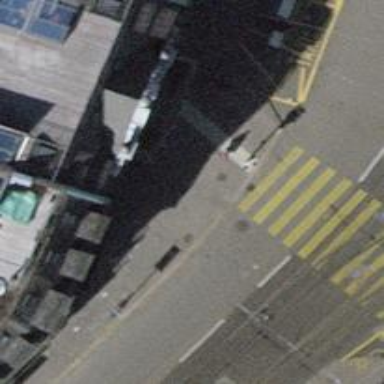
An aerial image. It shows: Kerb barrier.